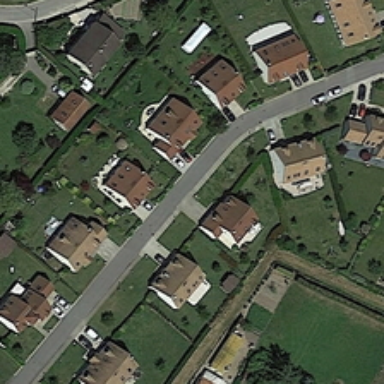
Some buildings and green trees are in an industrial area .